Question: I've tried broadcasting a message to all clients with no success.
The marked line but only to one client.
I've already tried these options:
socket.emit
socket.broadcast.emit

Thanks
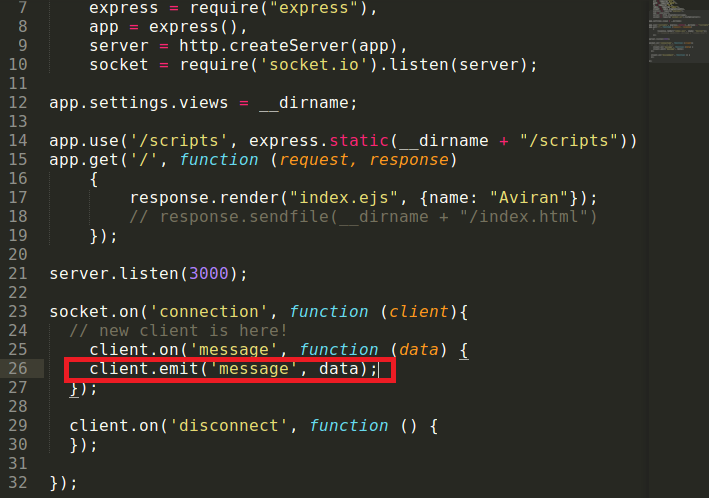
Answer: You are calling the 'on' function on the wrong object. You should rename the 'socket' variable to something else. Most commonly, people use 'io'.
'''
io = require('socket.io').listen(server);
'''
Then, you will need to call 'emit' on 'sockets' to send to all users:
'''
io.sockets.on('connection', function(socket) {
io.sockets.emit('message', data);
});
'''
Of course, 'send' is an 'emit' that uses 'message' as the event. So you can use it instead inside your callback:
'''
io.sockets.send(data);
'''
In either case, you then have to do the following in your client to react to this event:
'''
socket.on('message', function (data) {
// Do things with data
});
'''
Note: 'socket.broadcast.emit' can be used to send an event to all users connected other than the user that just connected as the 'socket'.